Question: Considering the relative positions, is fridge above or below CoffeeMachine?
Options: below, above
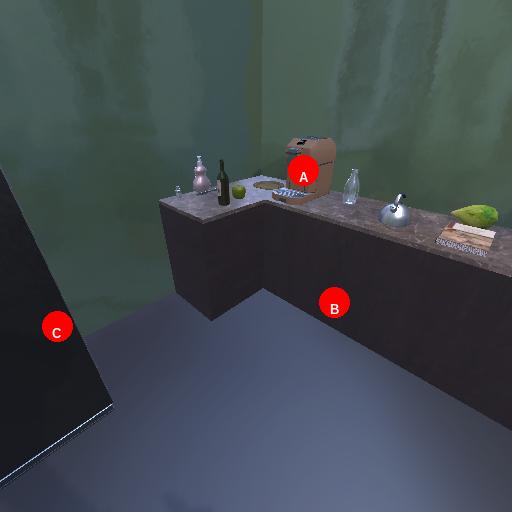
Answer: below